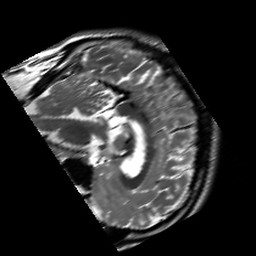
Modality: T2w
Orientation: sagittal
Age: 34
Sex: male
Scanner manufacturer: siemens
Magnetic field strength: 3 T
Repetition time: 7 s
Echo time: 0.09 s